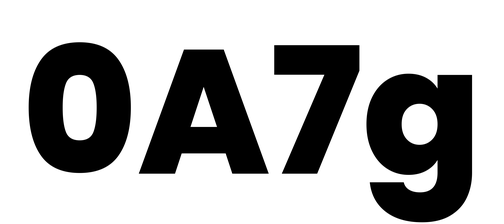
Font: Poppins-ExtraBold